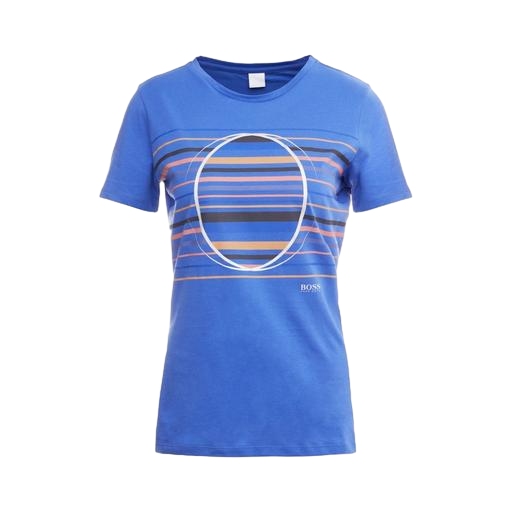
blue graphic t-shirt, blue printed t-shirt, blue women's stripe true t-shirt, white background